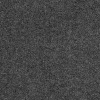
Atmospheric dust classification: dusty